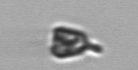
Label: Pyramimonas_longicauda